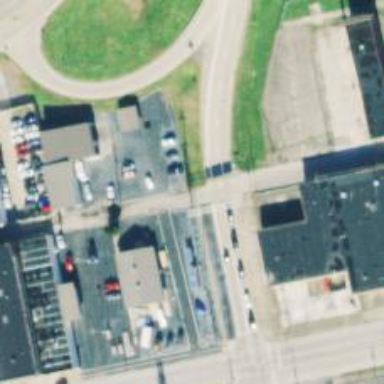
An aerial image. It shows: Alley classified as service road.